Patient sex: M
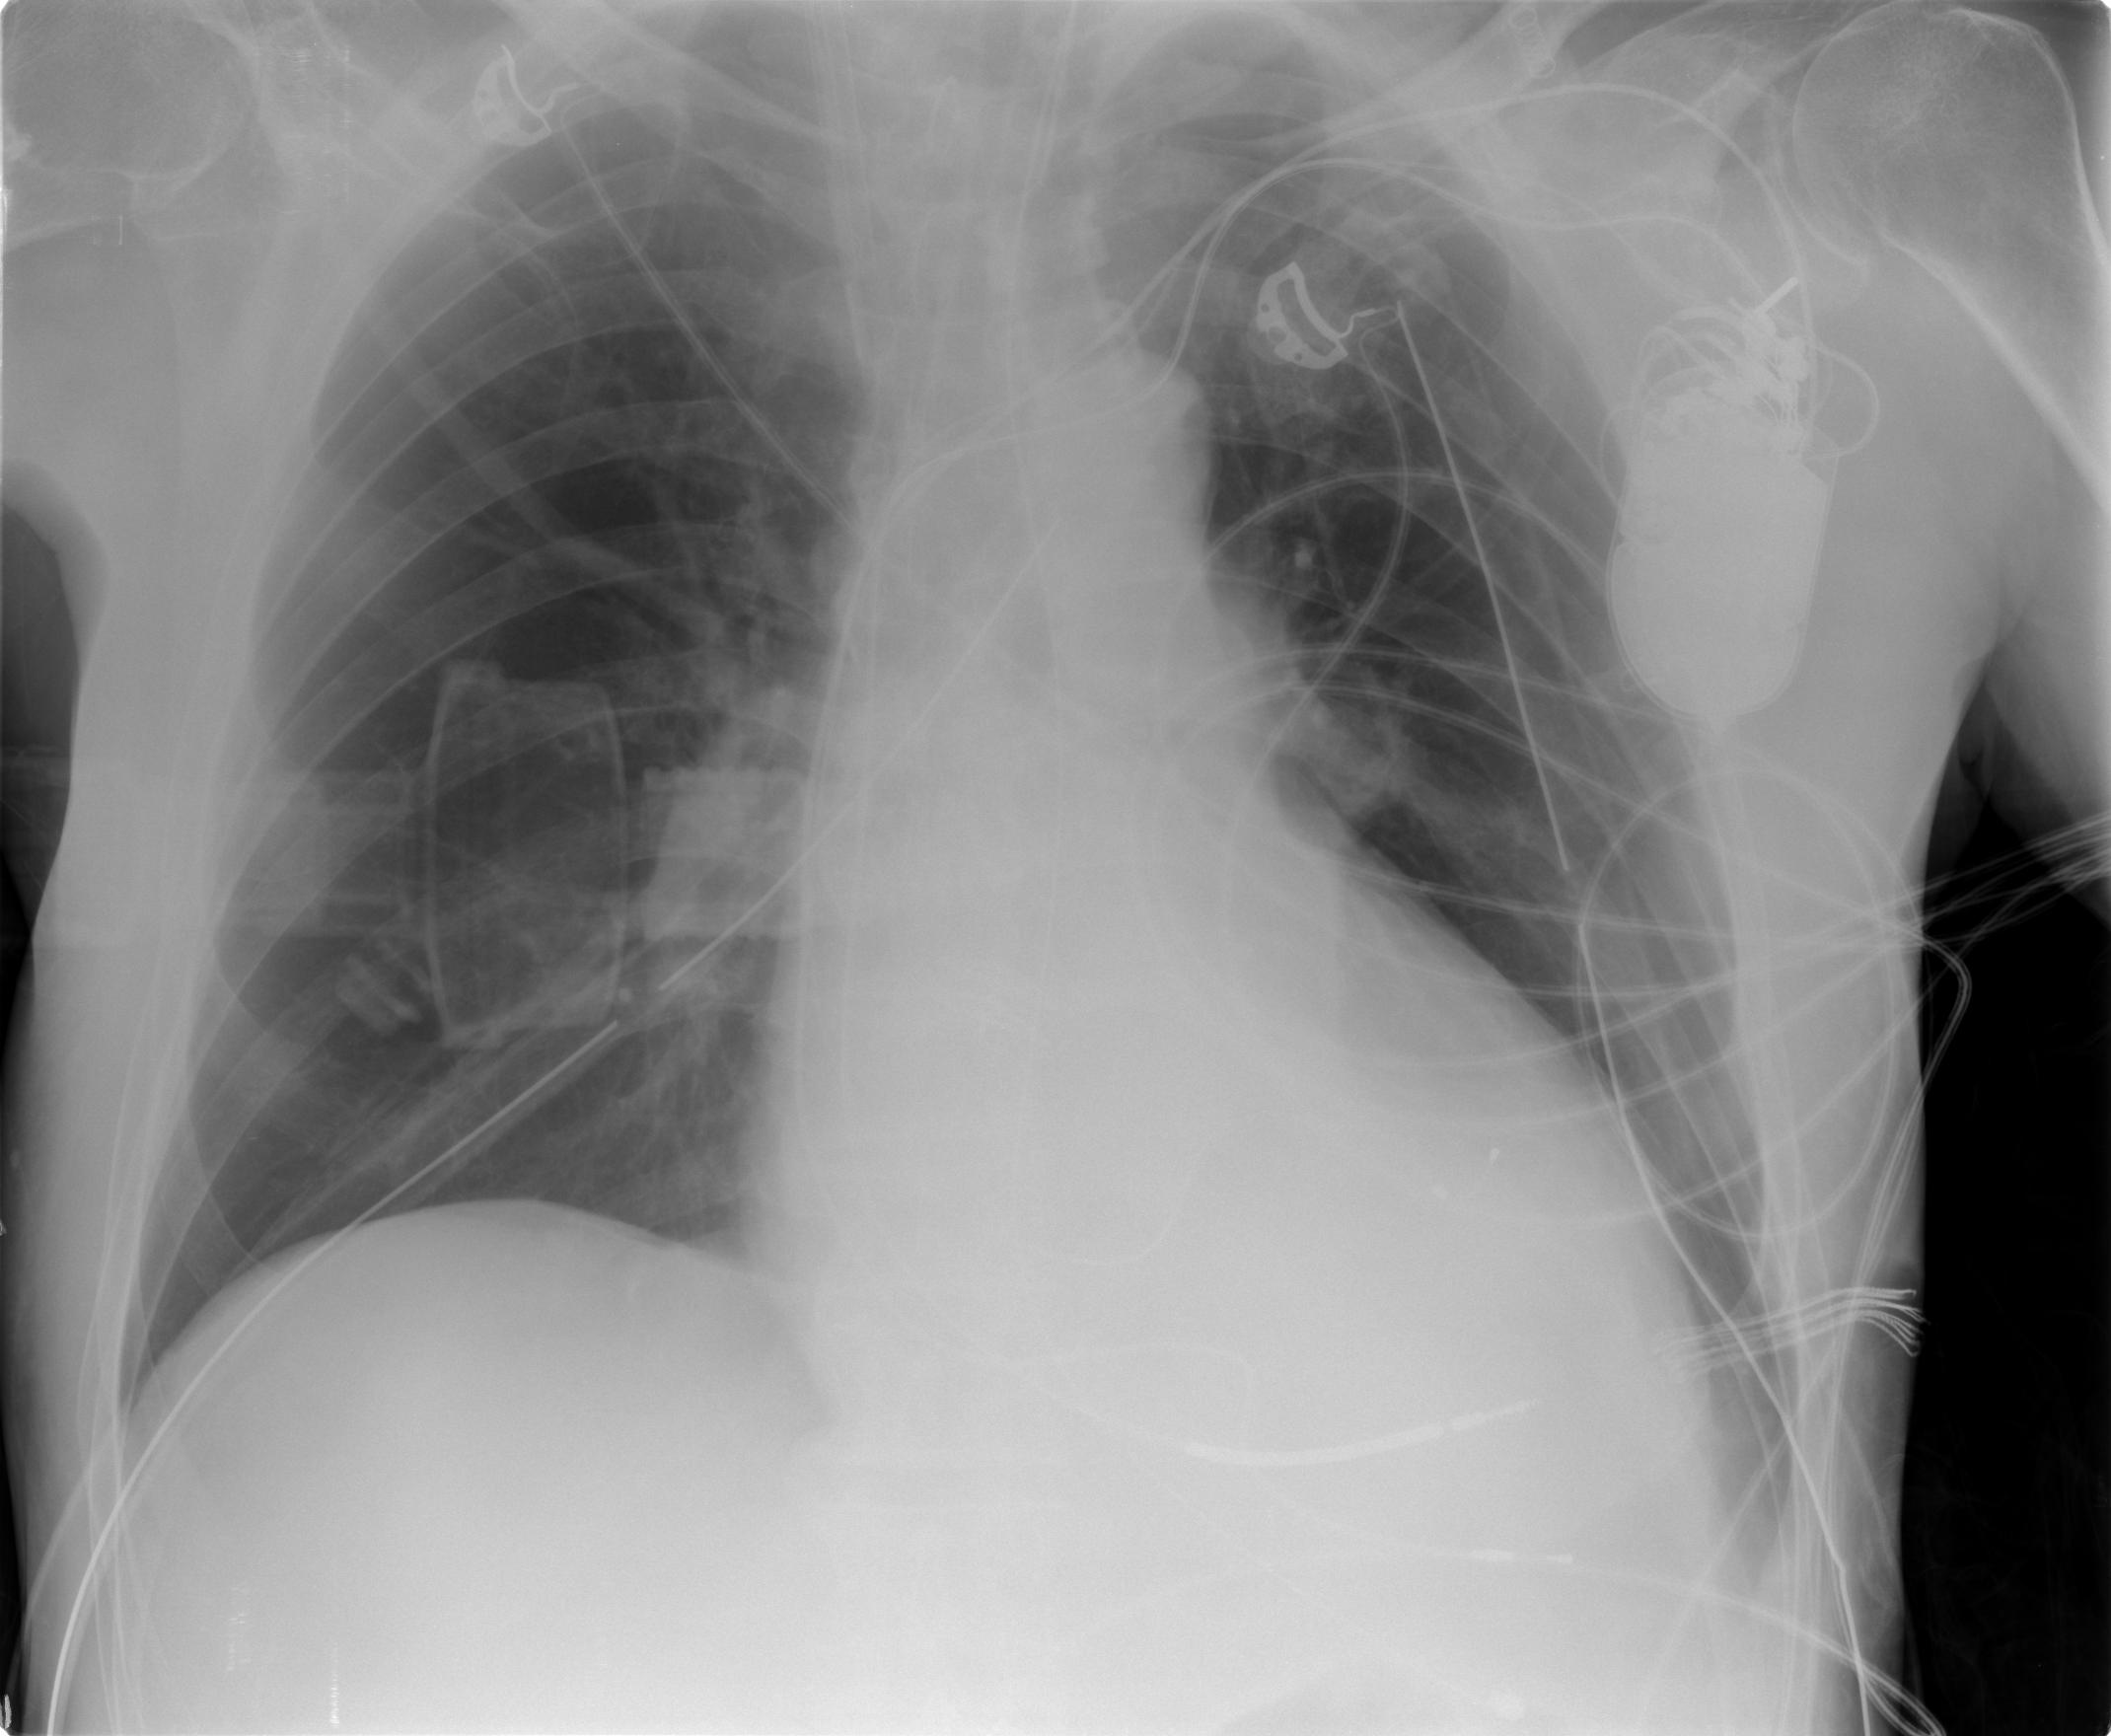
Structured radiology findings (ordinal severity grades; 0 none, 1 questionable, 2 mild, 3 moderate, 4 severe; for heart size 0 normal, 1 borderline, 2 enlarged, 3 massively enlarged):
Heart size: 2
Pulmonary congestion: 0
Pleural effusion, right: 0
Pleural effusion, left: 0
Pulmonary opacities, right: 0
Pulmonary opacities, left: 0
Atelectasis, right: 1
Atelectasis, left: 1